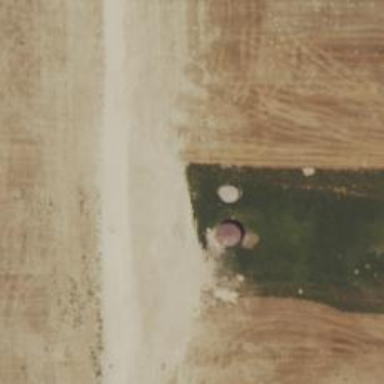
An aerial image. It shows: Silo.